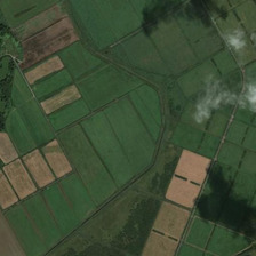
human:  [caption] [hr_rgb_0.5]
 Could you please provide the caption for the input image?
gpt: The huge farmland with many walks is green and green.

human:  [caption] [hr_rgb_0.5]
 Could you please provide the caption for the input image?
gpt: Huge farmland with lots of sidewalks is lush.

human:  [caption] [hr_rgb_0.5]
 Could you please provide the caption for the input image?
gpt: the huge farmland with many paths is lush and green.

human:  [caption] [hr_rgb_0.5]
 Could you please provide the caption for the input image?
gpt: A lot of green and green land

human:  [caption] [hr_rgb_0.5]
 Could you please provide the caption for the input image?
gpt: The huge farm with many trails is lush and green.